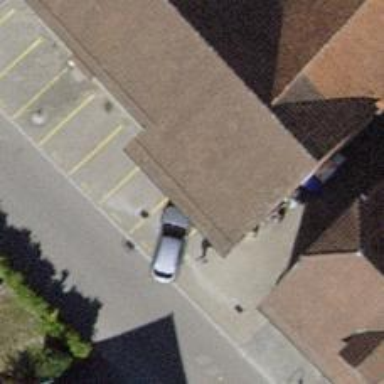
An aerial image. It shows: Supermarket.